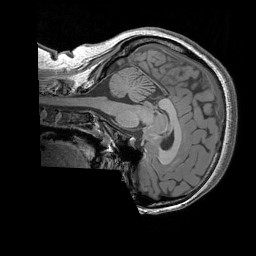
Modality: T1w
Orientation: sagittal
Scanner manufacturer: siemens
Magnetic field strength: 3 T
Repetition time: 1.83 s
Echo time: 0.00303 s